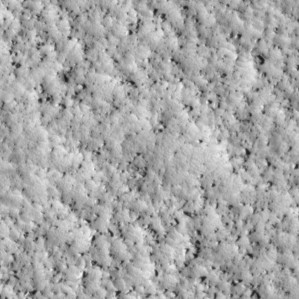
Label: non_frost